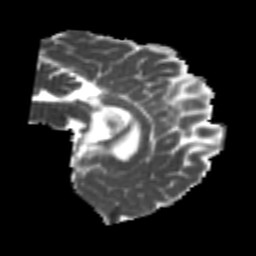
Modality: MD
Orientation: sagittal
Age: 23
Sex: male
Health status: healthy
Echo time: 0.074 s